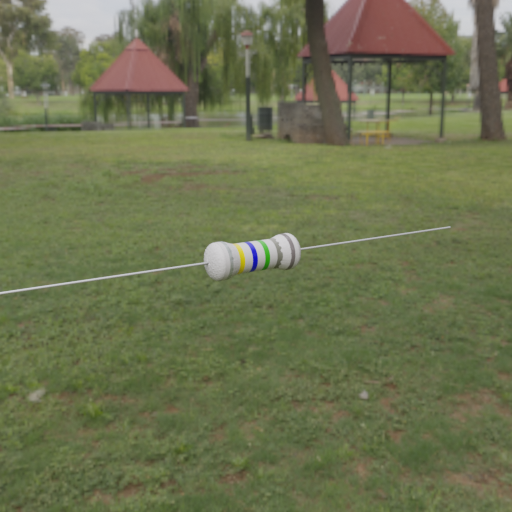
Resistor colour bands (in order): silver, yellow, blue, green, gray, gray